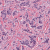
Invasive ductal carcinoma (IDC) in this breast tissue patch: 1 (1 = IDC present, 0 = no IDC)